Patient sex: F
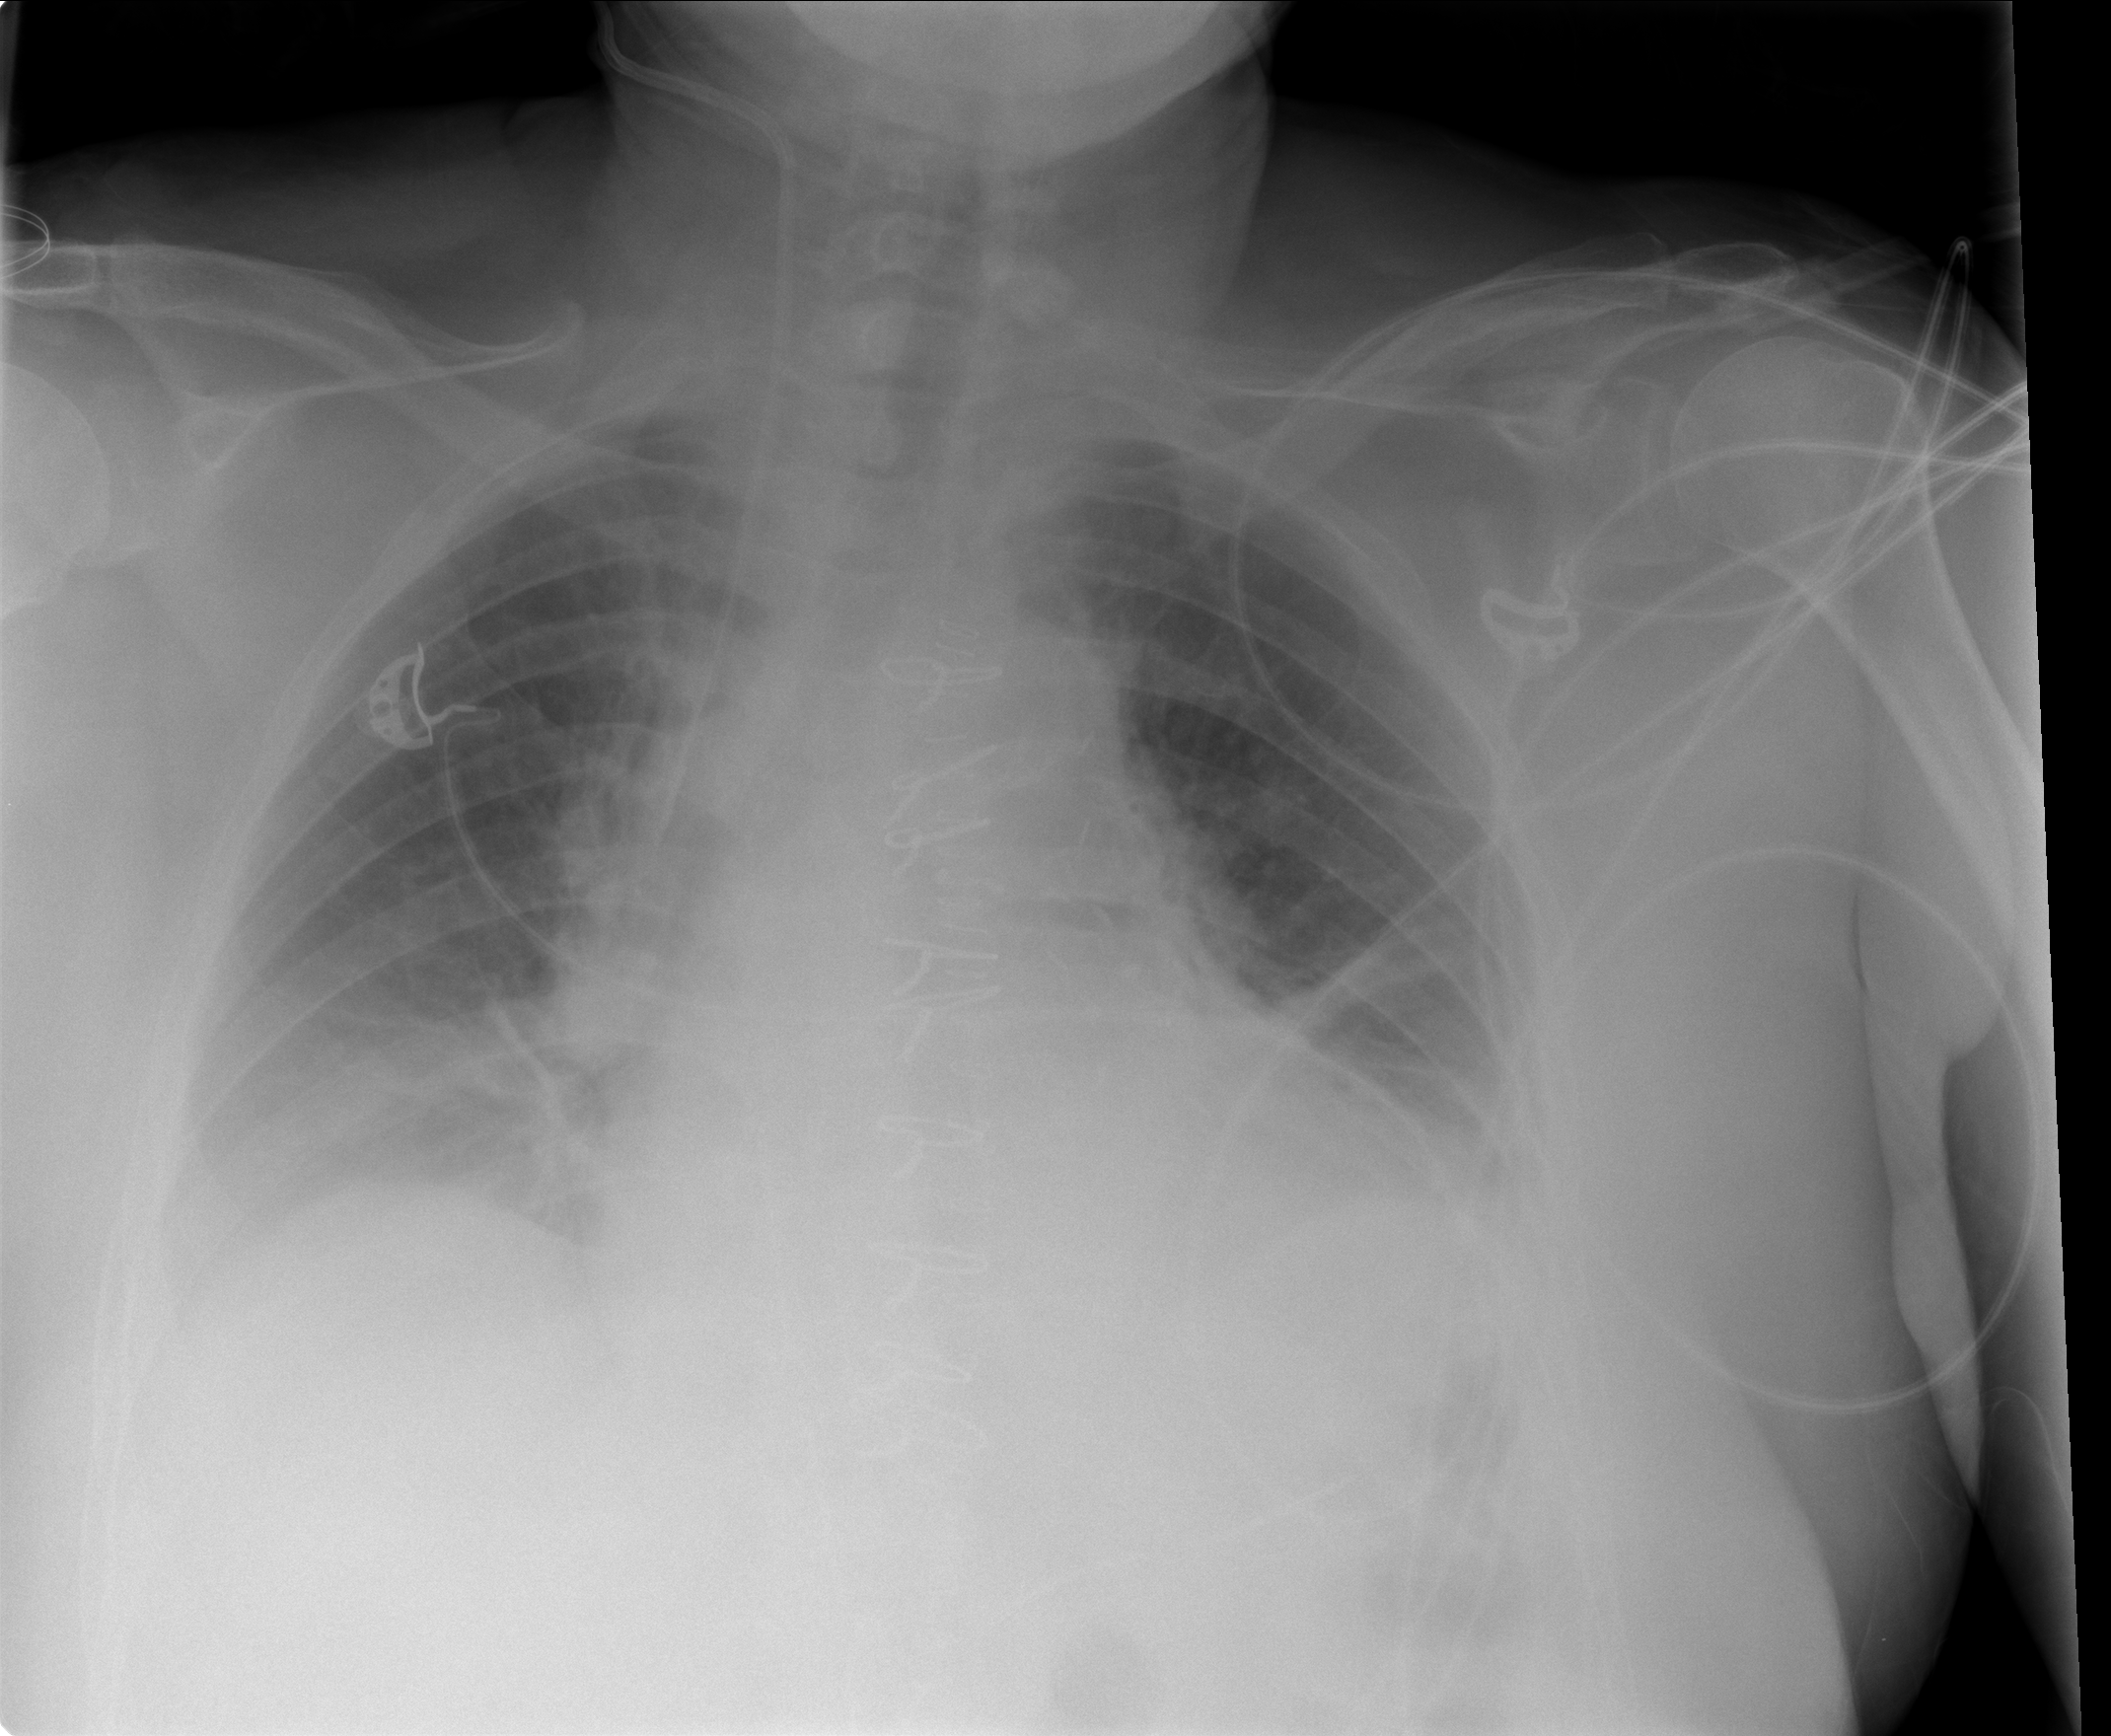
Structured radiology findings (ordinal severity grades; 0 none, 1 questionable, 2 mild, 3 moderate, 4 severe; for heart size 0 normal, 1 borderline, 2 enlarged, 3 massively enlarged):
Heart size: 2
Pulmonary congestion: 2
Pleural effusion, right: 2
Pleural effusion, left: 2
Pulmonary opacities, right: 0
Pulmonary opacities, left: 0
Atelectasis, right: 2
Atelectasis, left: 2